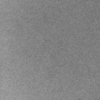
Label: dusty